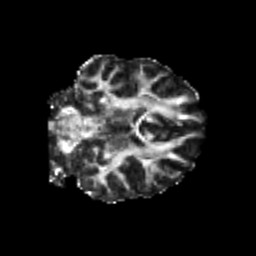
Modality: FA
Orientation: coronal
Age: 22
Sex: female
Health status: healthy
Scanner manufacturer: philips
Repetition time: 7.393 s
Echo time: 0.08599 s